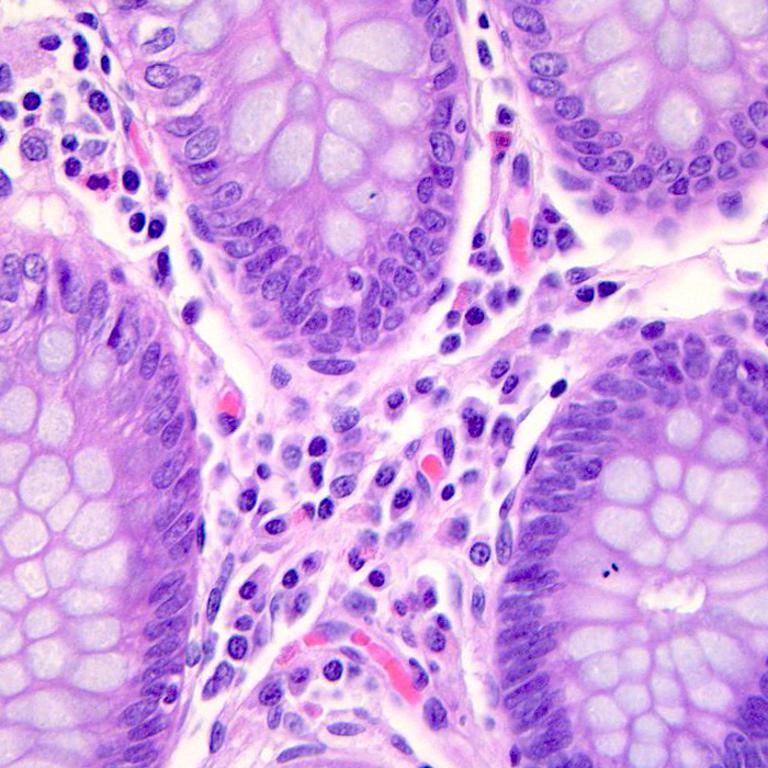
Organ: colon
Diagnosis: benign